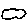
Label: cloud